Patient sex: M
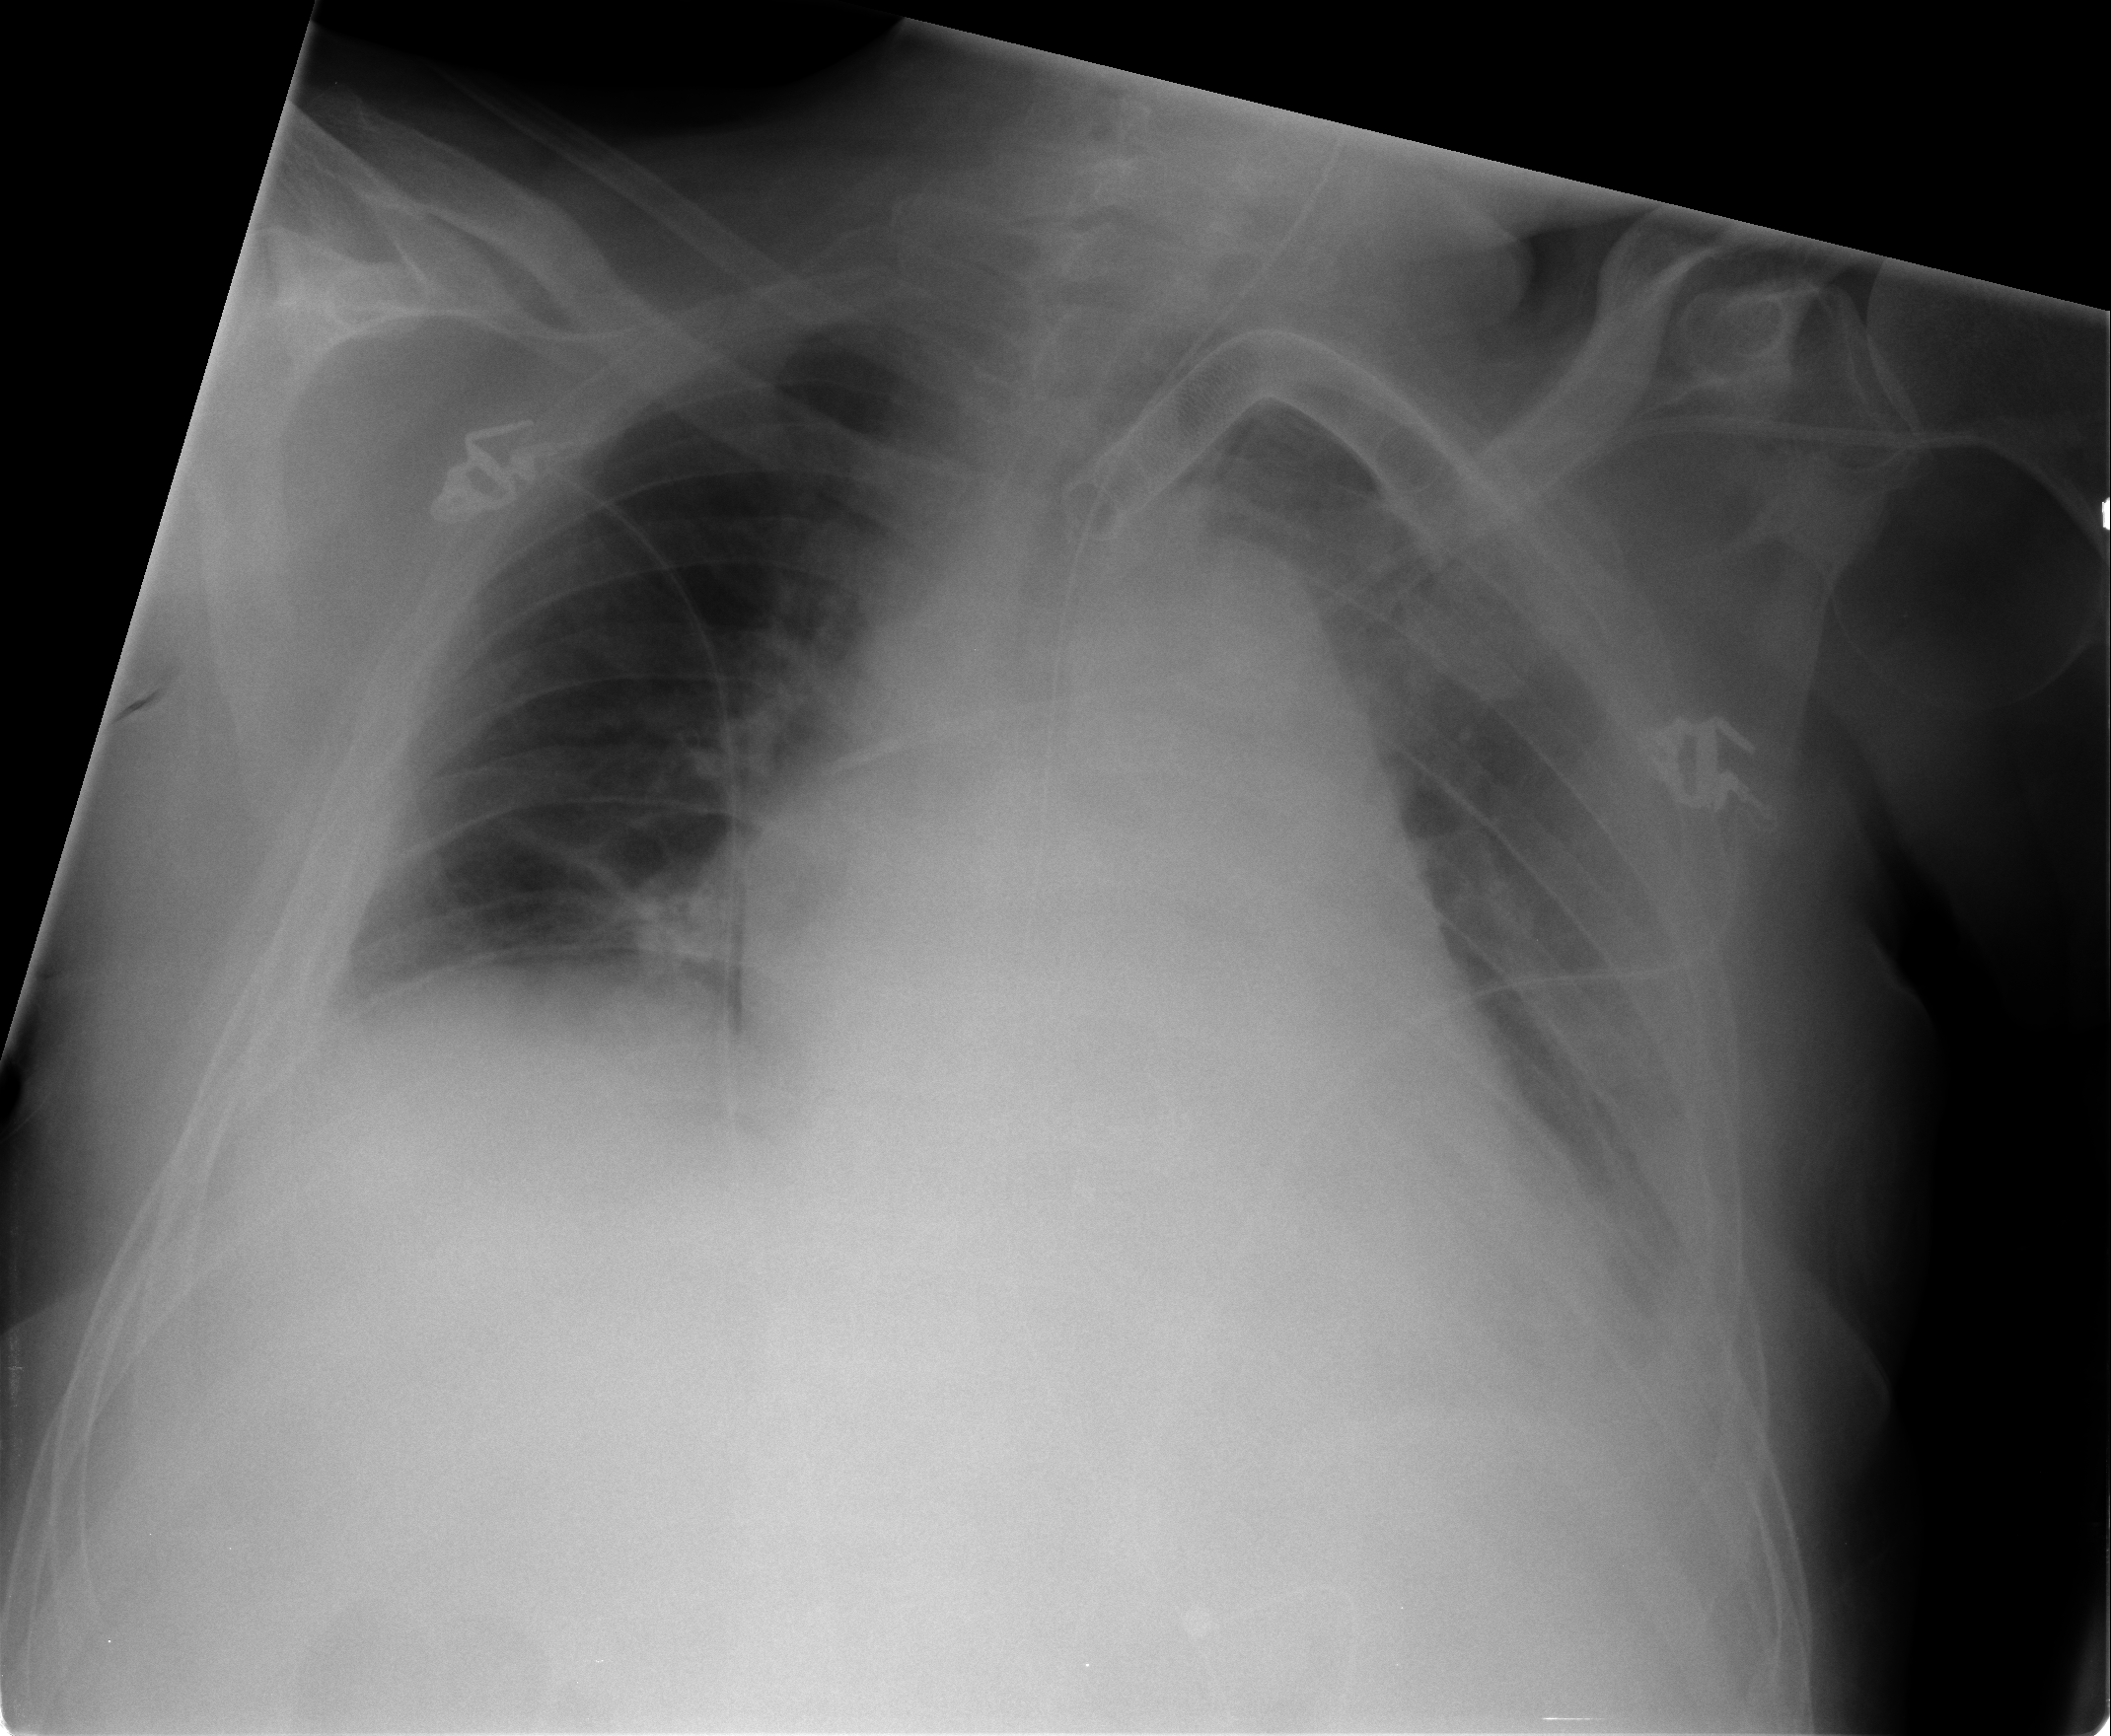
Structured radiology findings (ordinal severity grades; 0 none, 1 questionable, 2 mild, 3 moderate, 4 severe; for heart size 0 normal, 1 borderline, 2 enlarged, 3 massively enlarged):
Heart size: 2
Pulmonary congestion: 2
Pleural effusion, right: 2
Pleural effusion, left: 2
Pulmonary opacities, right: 1
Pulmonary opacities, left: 1
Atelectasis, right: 2
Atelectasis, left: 2